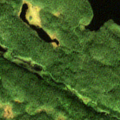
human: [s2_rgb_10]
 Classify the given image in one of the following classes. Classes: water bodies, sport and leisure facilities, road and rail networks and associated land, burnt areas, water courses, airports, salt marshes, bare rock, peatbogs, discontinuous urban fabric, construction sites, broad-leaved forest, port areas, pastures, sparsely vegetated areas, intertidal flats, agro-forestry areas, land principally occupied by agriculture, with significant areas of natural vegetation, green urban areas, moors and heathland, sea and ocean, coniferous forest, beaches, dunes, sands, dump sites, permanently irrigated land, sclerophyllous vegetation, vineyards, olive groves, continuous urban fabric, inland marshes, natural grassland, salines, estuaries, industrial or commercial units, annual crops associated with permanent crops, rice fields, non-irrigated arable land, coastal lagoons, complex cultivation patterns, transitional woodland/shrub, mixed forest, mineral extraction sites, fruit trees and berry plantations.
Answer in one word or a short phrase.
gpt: coniferous forest, water bodies